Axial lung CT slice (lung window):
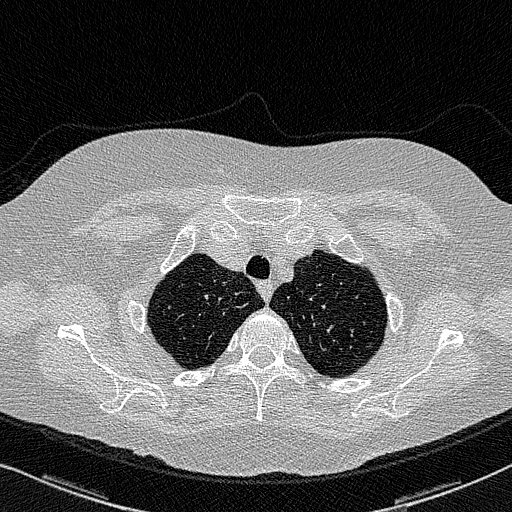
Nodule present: no